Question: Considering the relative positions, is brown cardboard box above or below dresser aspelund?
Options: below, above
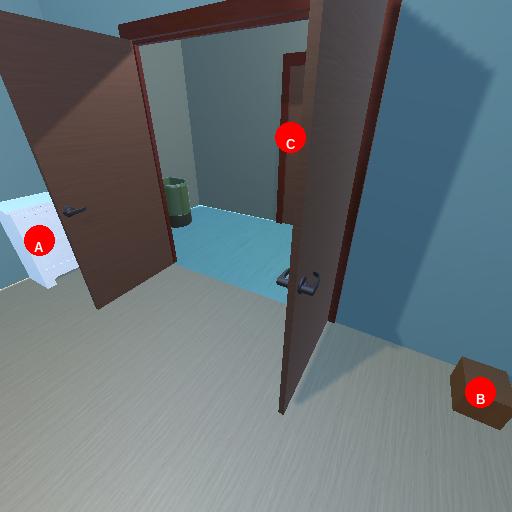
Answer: below